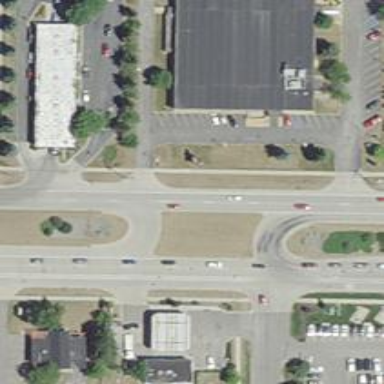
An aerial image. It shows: Asphalt road with secondary link designation.